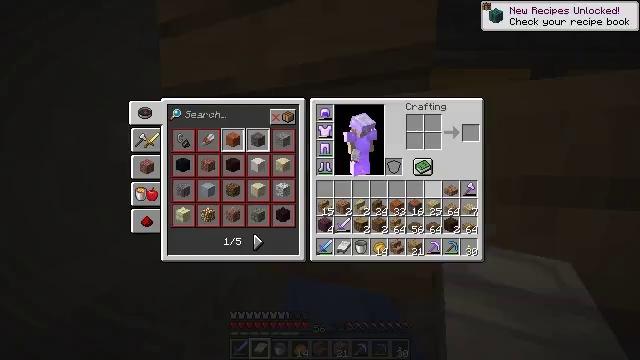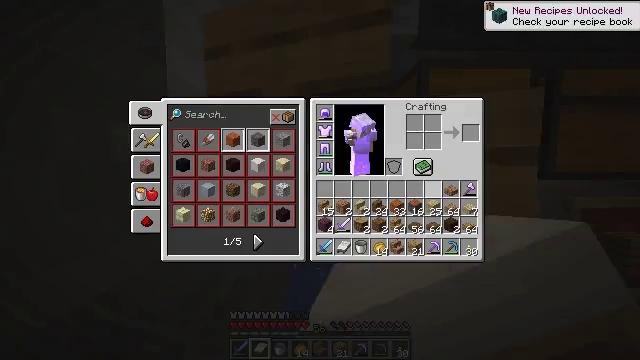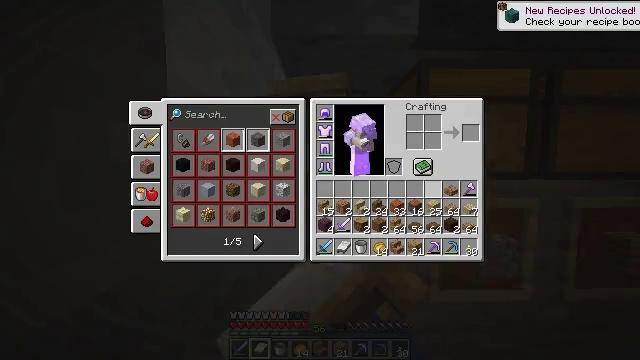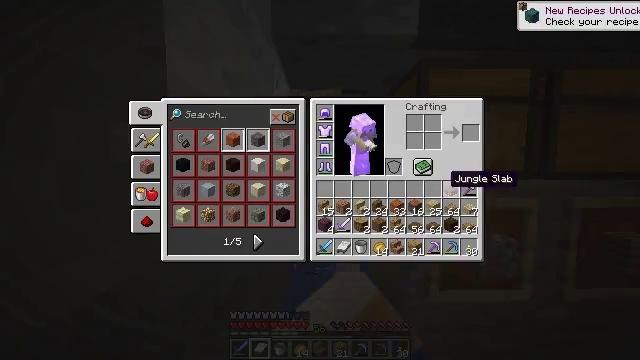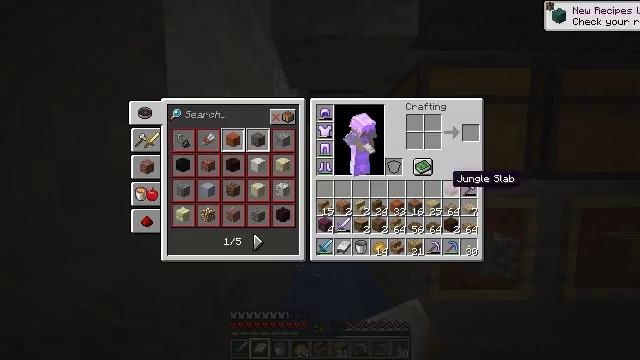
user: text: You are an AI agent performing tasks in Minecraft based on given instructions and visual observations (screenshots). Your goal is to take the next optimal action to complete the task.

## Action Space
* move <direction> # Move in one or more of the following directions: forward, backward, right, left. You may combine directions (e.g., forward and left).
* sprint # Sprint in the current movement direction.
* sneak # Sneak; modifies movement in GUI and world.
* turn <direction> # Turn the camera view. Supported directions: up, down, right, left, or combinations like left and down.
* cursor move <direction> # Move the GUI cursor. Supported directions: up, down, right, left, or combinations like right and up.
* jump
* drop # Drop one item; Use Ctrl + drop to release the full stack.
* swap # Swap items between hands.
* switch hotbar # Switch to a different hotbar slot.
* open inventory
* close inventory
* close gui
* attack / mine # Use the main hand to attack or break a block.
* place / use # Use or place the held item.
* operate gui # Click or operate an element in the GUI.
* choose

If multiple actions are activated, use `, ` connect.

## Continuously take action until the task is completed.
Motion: motion action
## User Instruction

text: Drop a warped wart block.
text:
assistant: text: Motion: sprint, drop, open gui
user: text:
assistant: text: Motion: sprint
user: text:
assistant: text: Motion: sprint
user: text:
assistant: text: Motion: sprint
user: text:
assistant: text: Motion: sprint, drop